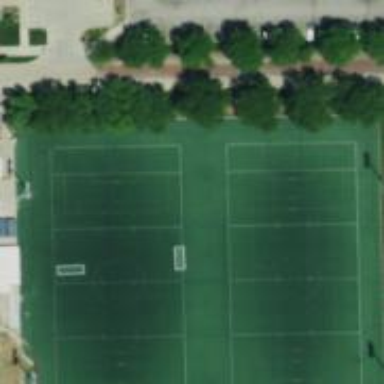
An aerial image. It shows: Recreation ground with artificial turf surface.